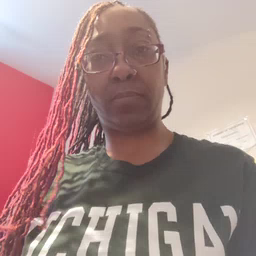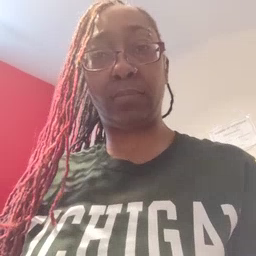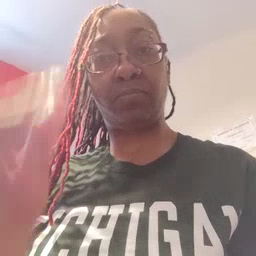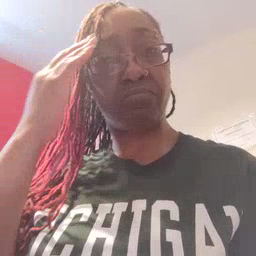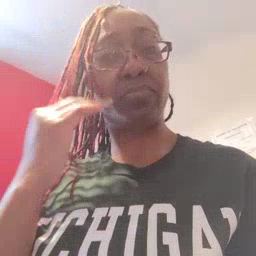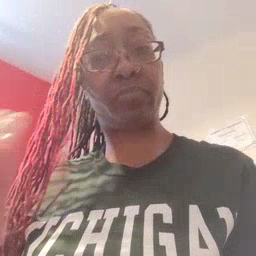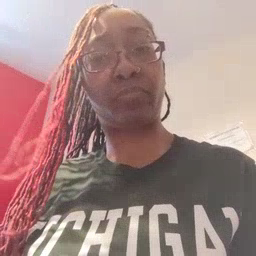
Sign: head